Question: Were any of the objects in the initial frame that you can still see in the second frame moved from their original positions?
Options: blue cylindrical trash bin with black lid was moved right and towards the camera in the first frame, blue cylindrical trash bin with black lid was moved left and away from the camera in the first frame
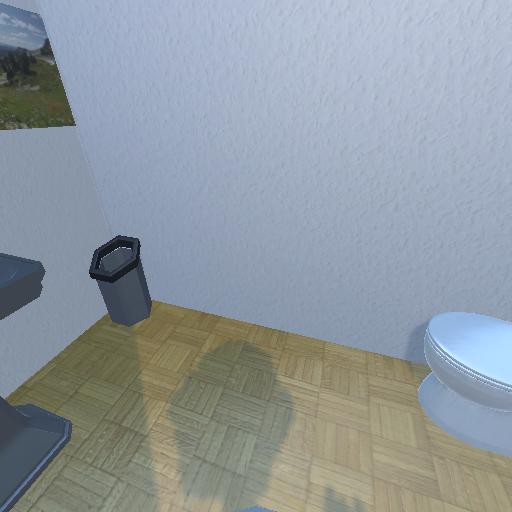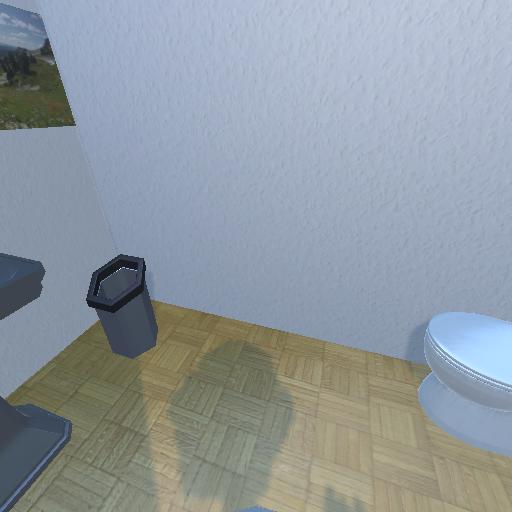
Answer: blue cylindrical trash bin with black lid was moved right and towards the camera in the first frame